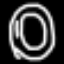
Label: donut